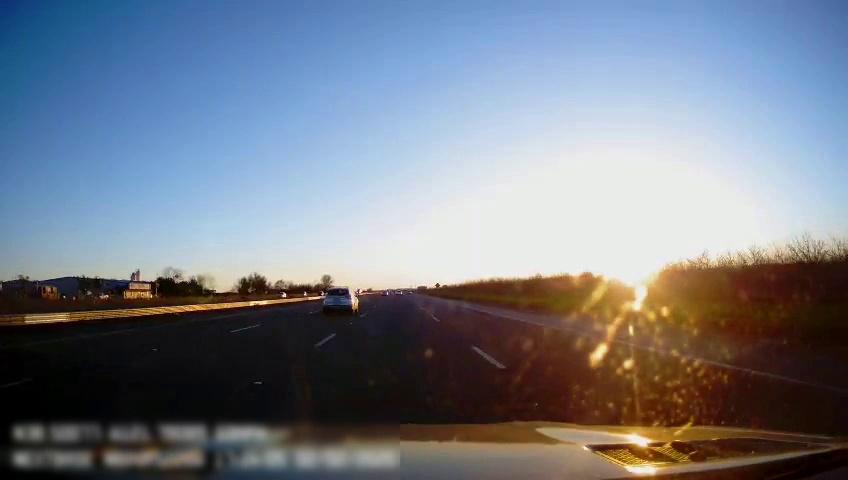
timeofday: Day
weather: Sunny
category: Drivable Space
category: Vehicles | SUV
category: Lanes | Alternate Lane
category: Lanes | Alternate Lane
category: Lanes | Current Lane
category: Lanes | Current Lane
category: Lanes | Alternate Lane